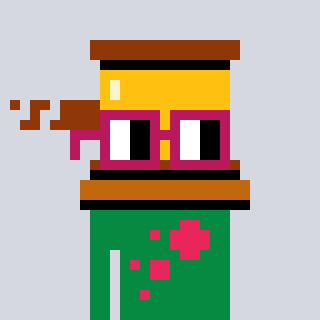
a pixel art character with square dark red glasses, a gavel-shaped head and a green-colored body on a cool background